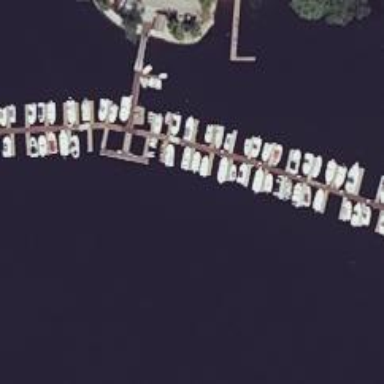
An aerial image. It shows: Man-made pier.